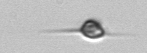
Label: Acanthoica_quattrospina